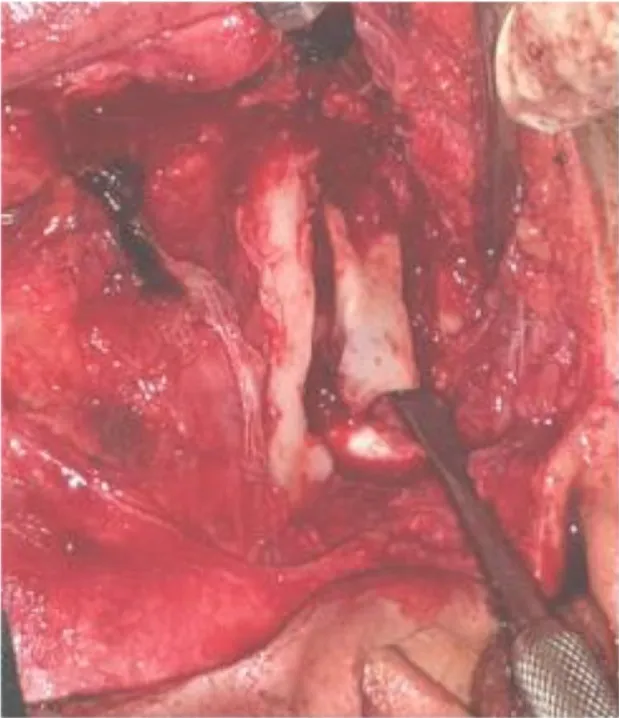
Ankylosed bony piece cutting.
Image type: medical_photograph (other_medical_photograph)